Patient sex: M
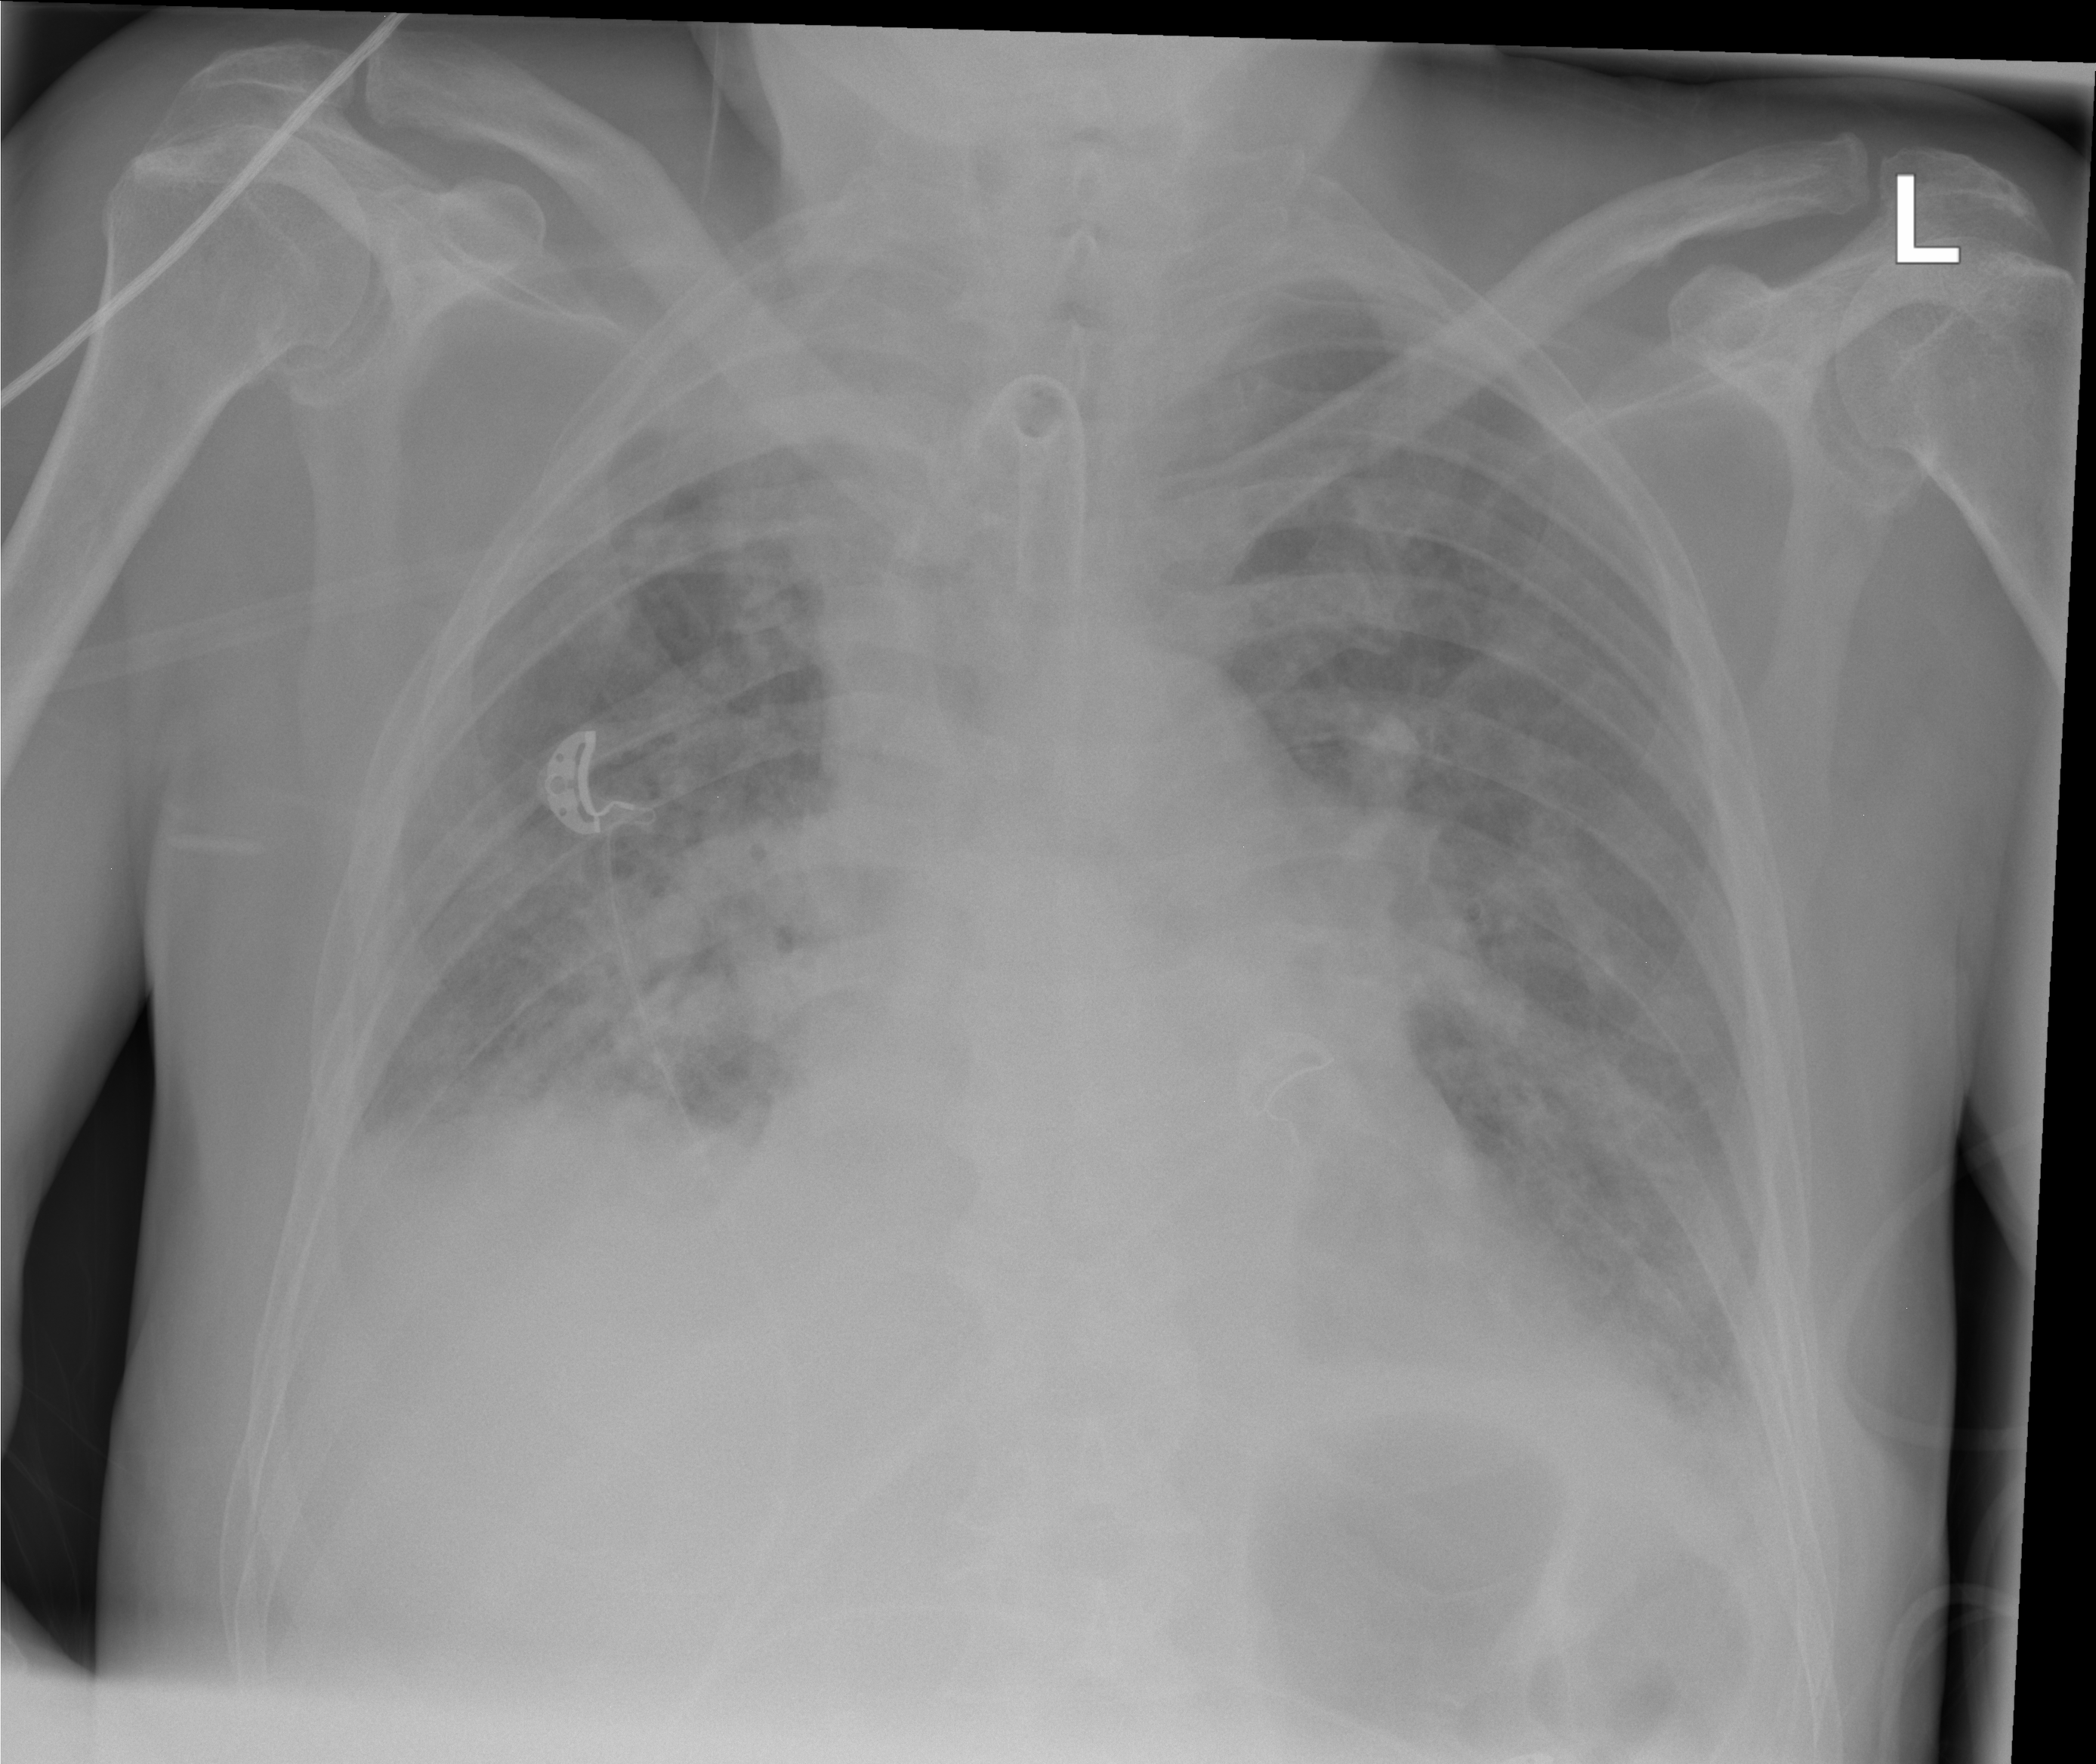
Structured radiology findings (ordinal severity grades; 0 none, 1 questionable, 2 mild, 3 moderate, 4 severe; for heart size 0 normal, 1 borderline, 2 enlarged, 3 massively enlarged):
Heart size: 2
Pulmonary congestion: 0
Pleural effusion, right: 2
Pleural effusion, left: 2
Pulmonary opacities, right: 3
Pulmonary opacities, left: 3
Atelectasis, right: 2
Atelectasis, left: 2